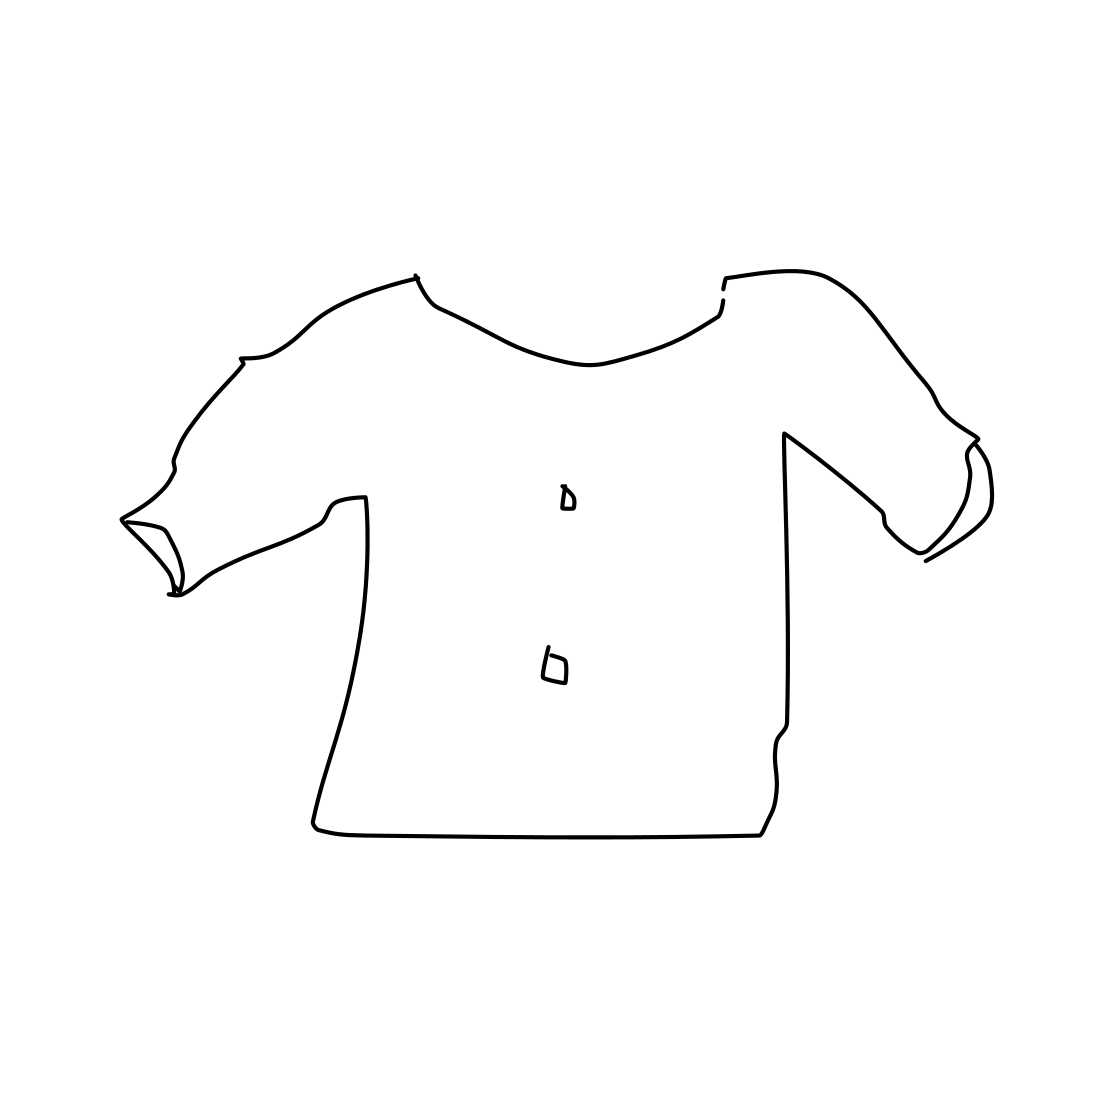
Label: t-shirt